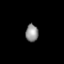
Tissue: lung
Cell type: Smooth muscle cells
Senescence score: 0.6948
Nuclear area (px): 220
Mean DAPI intensity: 141.909